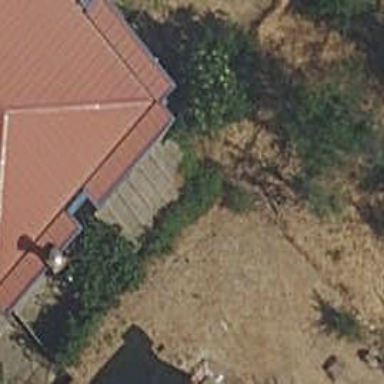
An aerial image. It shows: View of roof of building.